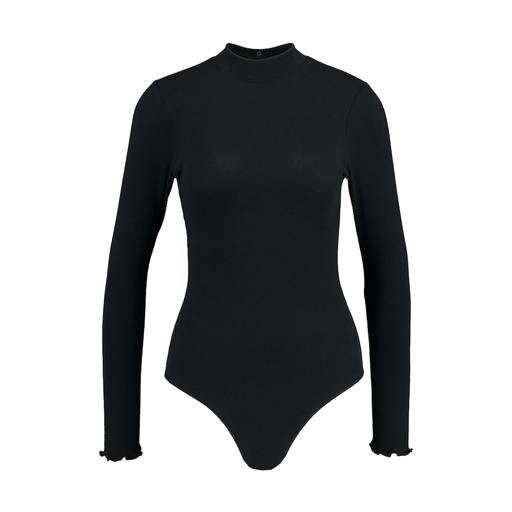
black mira cape-effect bodysuit, black 3/4 body, long sleeve, white background